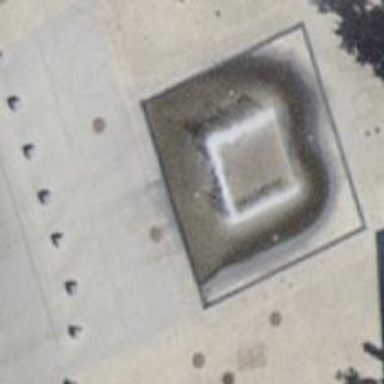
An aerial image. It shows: Fountain.